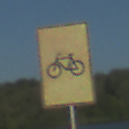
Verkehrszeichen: RadverkehrOhnePfeilsymbol
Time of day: MorningAfternoon
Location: Outdoor (Nature)
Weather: Clear
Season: NotSpecified
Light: Natural